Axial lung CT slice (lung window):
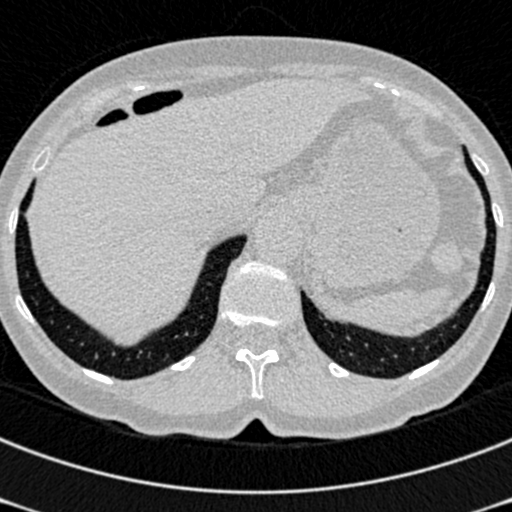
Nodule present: no